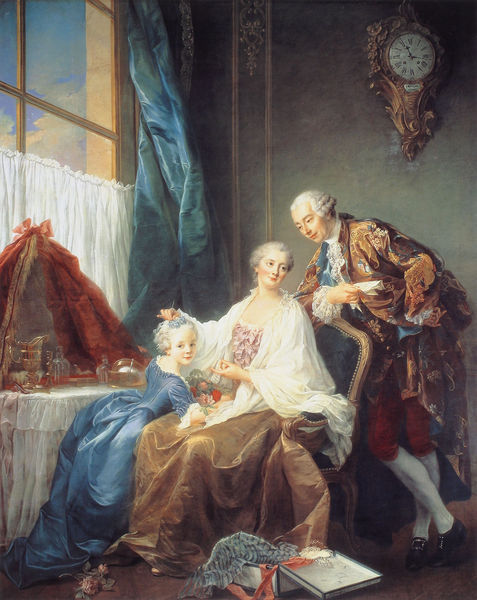
Titel: Gruppenportrait
Künstler: Francois-Hubert Drouais
Institution: Washington, National Gallery of Art
Schlagwörter: blau, gemälde, gruppe, himmel, mann, wolken, menschen, mädchen, braun, fenster, frau, frisur, haar, kleid, stuhl, tisch, weiss, zimmer, rot, malerei, rock, gläser, wand, barock, tischdecke, vorhang, öl, interieur, mantel, reich, adel, familie, kind, mutter, vater, perücke, tüll, sprechen, uhr, spiel, strümpfe, schachtel, geschenk, strumpfhose, perücken, wanduhr, freske, ro, wandour